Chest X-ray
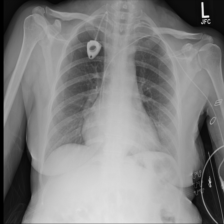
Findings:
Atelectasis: negative
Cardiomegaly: negative
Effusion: negative
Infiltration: negative
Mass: negative
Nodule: negative
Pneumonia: negative
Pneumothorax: negative
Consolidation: negative
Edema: negative
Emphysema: negative
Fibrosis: negative
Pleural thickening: negative
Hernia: negative